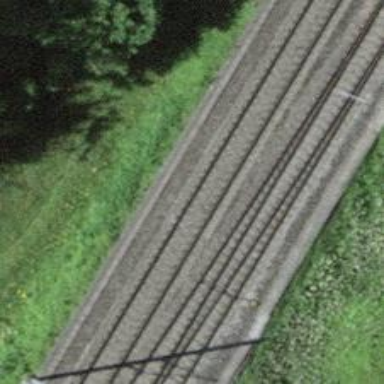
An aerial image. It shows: Single-track electrified railway siding with contact line.